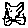
Label: cat